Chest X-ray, AP view. Patient: 63 years old, sex M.
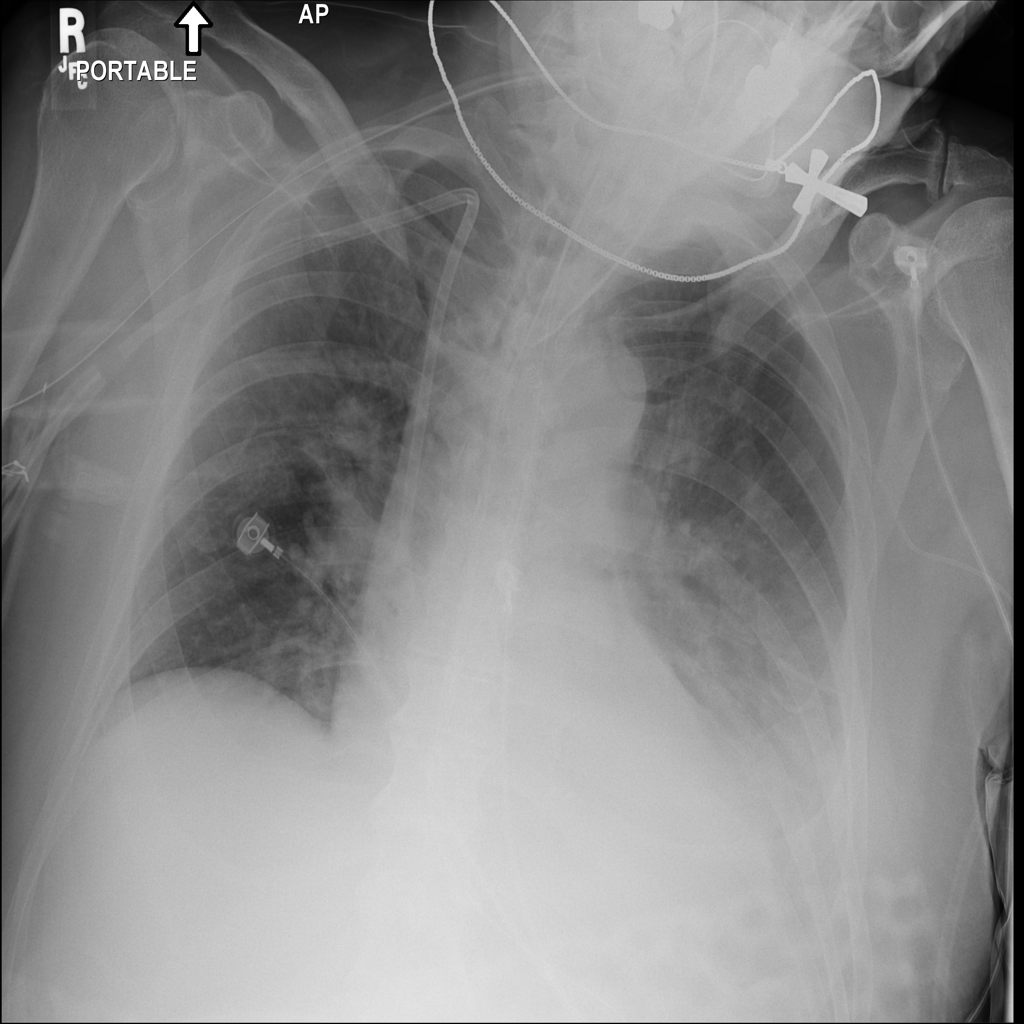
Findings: Atelectasis, Consolidation, Effusion, Infiltration